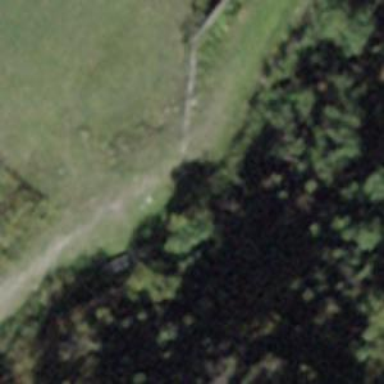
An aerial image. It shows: Brown bench.